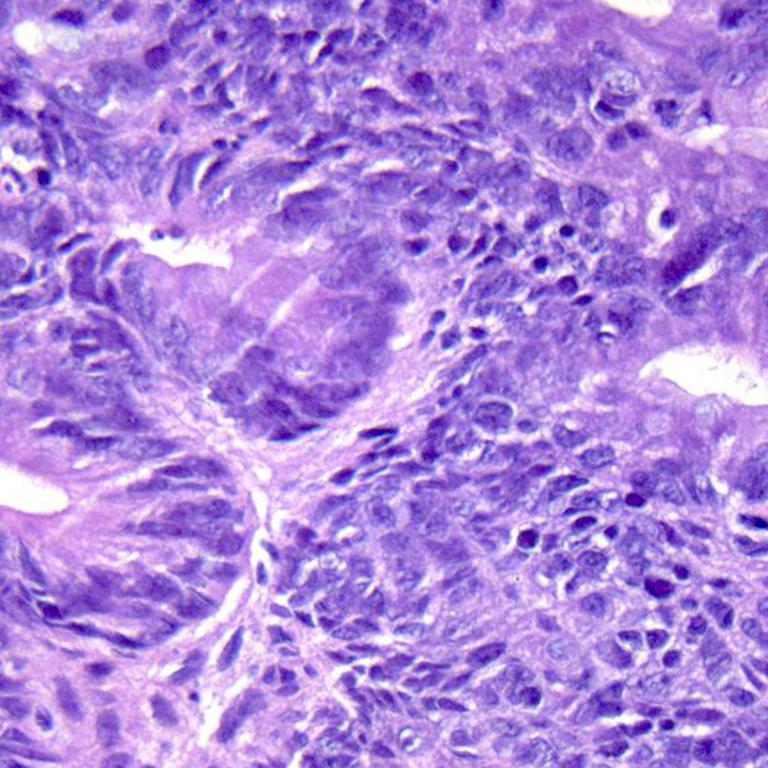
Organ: colon
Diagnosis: adenocarcinomas